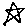
Label: star